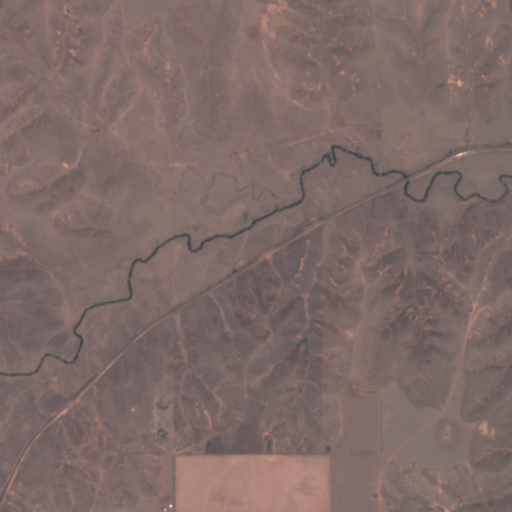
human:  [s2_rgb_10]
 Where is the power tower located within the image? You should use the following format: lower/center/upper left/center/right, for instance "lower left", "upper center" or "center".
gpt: There is no power tower in the image.